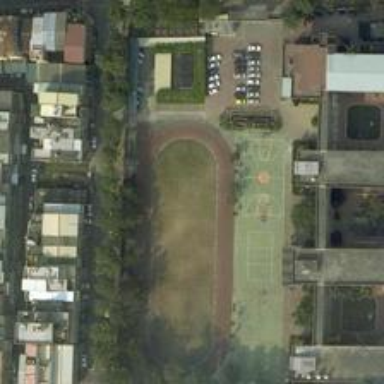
This narrow, oval football field and closing basketball court, tennis court, parking lot together form this area, with plants wreathing it .